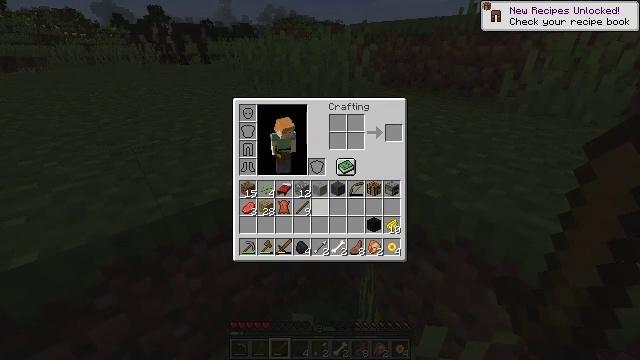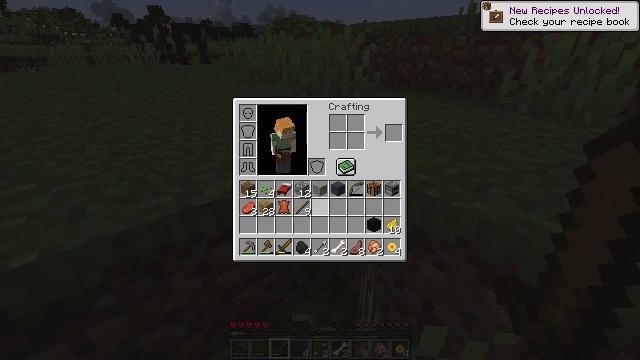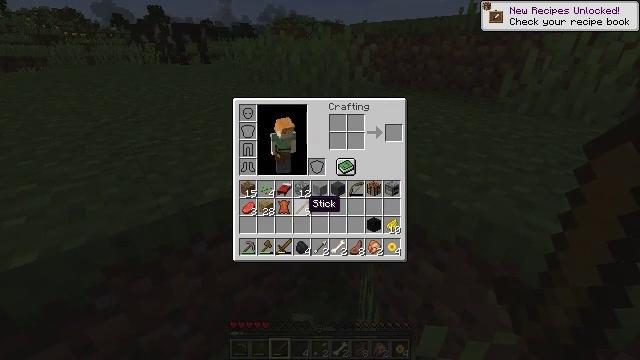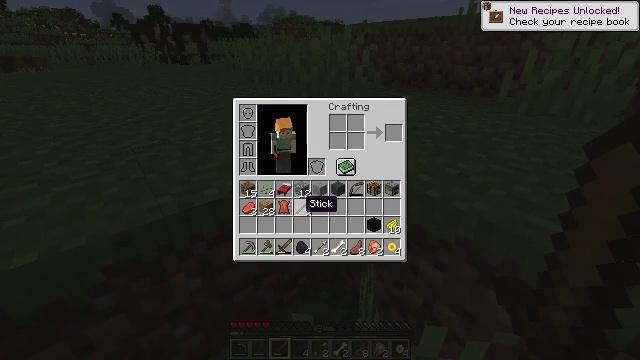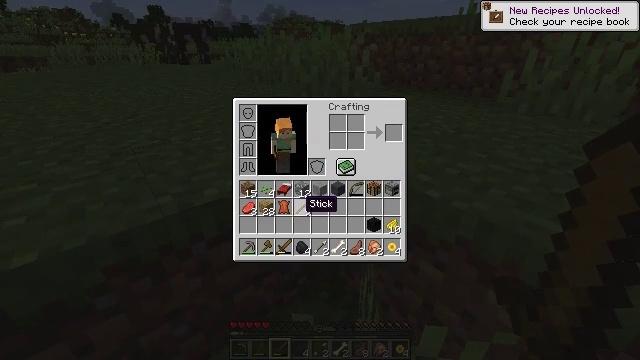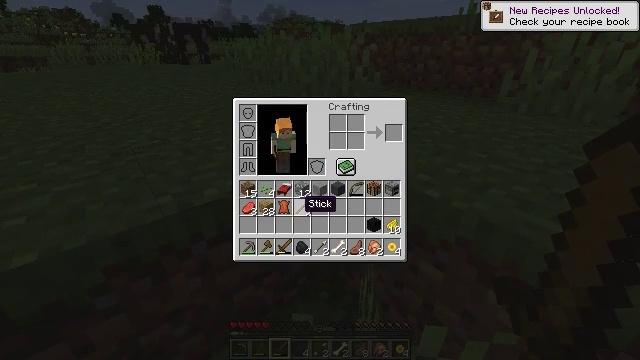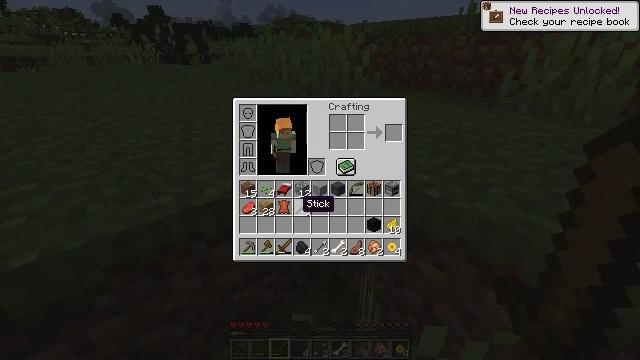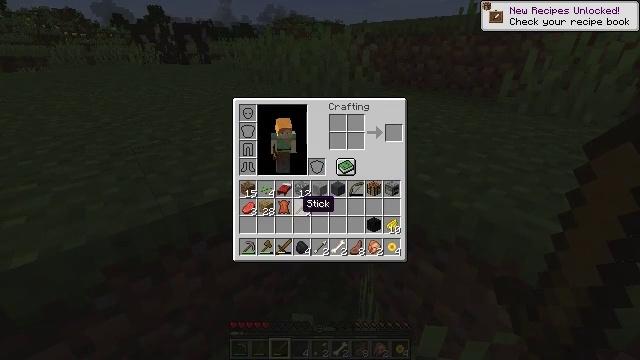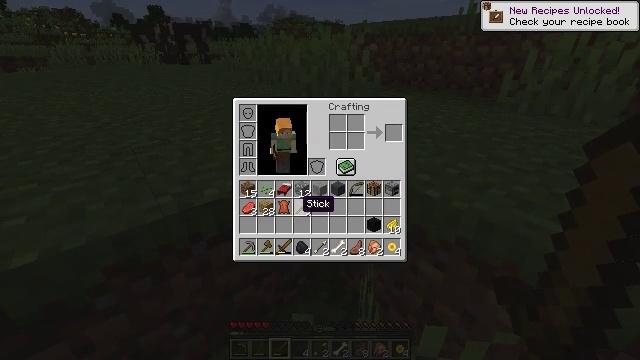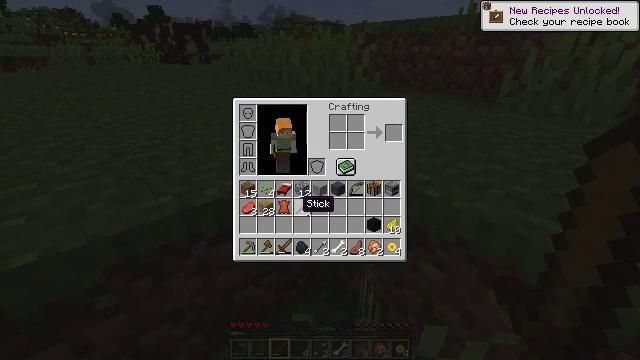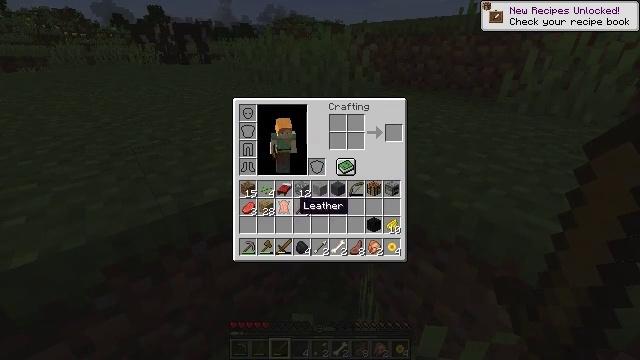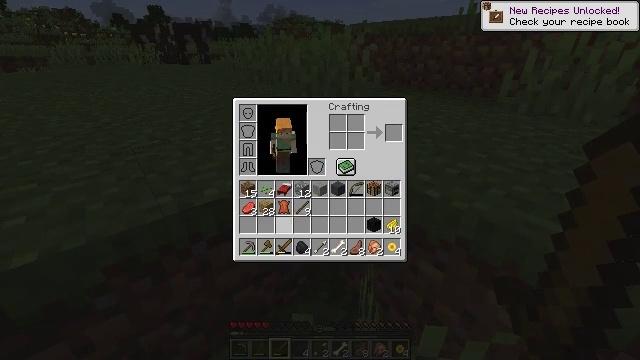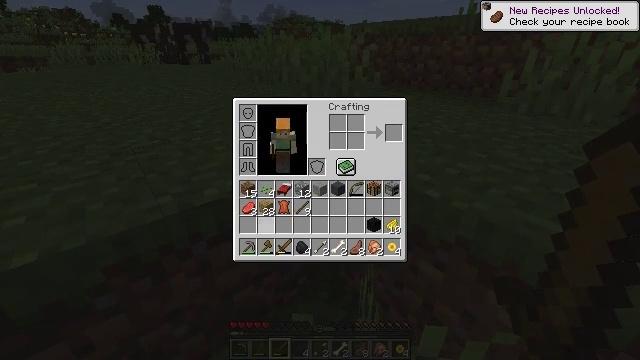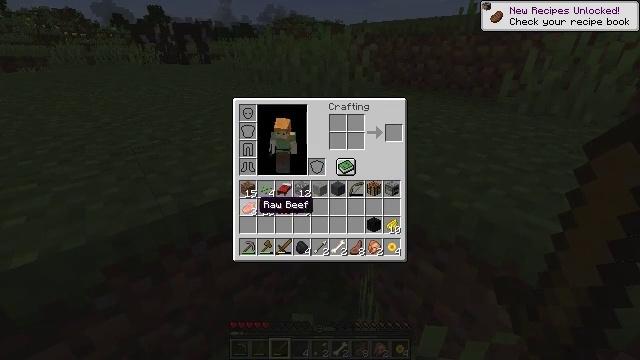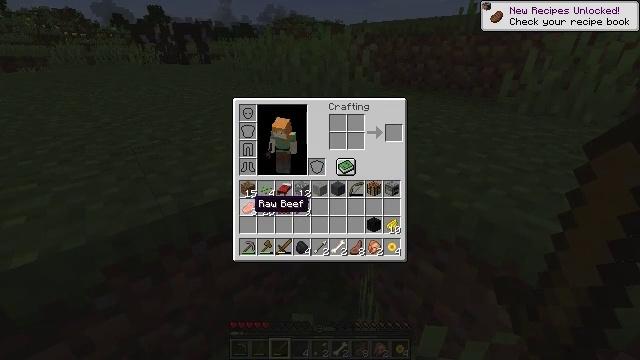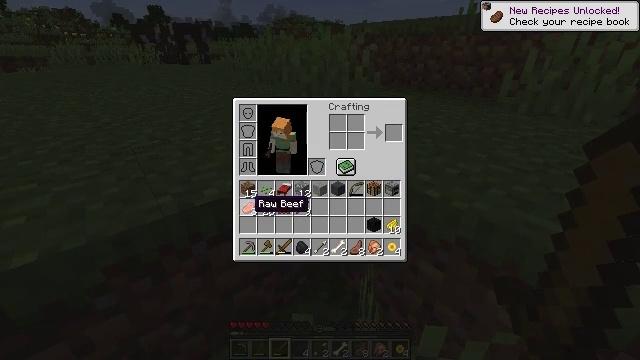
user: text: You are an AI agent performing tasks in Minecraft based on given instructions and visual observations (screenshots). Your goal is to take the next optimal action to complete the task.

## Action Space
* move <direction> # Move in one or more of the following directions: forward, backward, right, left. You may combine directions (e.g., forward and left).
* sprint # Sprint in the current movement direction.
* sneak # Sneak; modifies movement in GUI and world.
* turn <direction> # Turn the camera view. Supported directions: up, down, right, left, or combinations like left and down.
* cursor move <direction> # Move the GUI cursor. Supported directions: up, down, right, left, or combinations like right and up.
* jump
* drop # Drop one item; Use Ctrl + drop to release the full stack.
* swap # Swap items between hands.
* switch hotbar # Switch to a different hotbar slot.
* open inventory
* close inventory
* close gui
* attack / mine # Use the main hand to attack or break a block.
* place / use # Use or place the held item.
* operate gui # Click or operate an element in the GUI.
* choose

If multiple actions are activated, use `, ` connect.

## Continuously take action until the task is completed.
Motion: motion action
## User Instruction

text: Mine the sunflower from the ground.
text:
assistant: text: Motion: cursor move left
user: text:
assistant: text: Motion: cursor move left
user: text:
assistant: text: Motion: no_op
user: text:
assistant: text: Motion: no_op
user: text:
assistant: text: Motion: no_op
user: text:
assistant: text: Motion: no_op
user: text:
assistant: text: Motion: no_op
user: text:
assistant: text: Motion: no_op
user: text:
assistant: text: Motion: no_op
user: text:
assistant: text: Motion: no_op
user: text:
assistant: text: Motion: cursor move left
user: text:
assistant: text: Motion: cursor move left
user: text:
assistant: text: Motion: cursor move left
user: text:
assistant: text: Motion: no_op
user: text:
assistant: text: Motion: no_op
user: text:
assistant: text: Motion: no_op
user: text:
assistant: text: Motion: no_op
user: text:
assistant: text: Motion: no_op
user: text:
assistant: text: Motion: no_op
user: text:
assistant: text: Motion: no_op
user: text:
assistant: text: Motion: cursor move right
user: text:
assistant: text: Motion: no_op
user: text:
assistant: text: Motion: turn up
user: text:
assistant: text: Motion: turn left and up
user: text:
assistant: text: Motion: no_op
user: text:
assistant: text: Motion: move forward
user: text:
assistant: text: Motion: move forward, turn left and up
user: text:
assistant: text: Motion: move forward, turn left and up
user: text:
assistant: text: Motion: move forward, turn left
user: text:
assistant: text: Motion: move forward, turn left